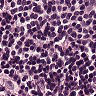
Metastatic tissue present: no